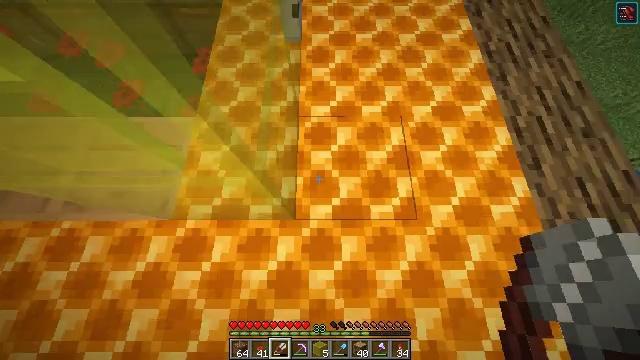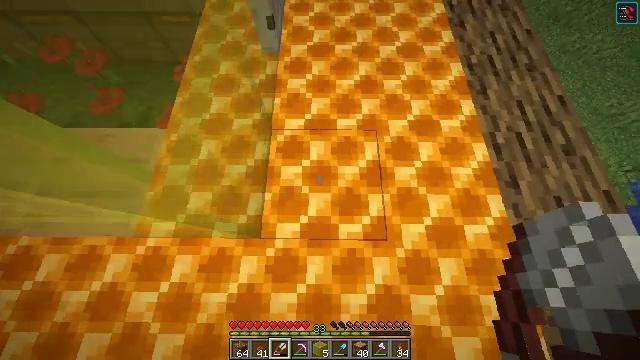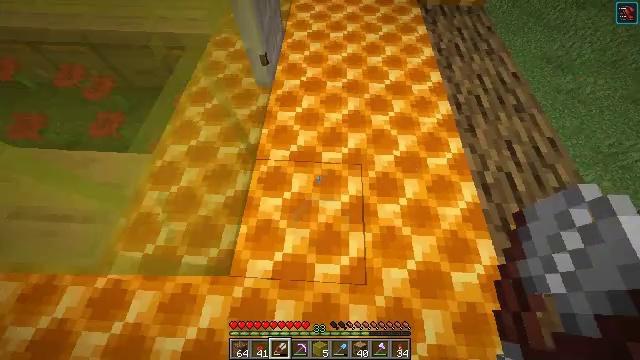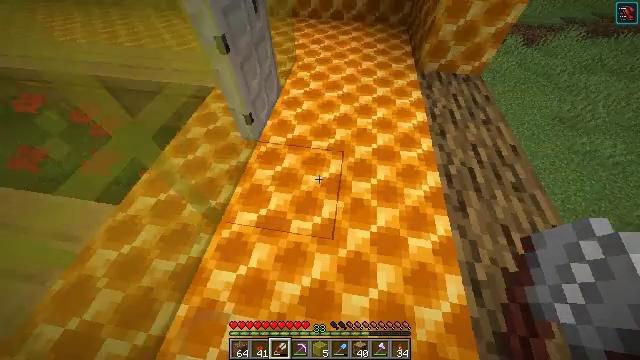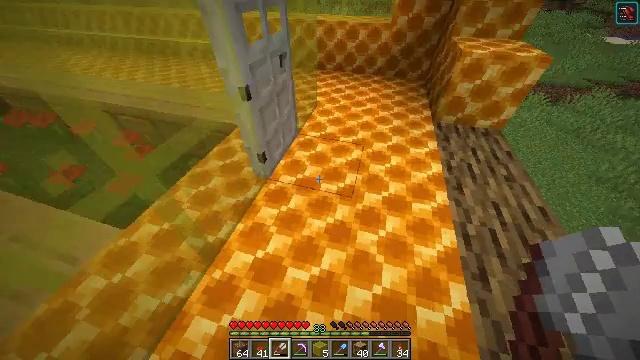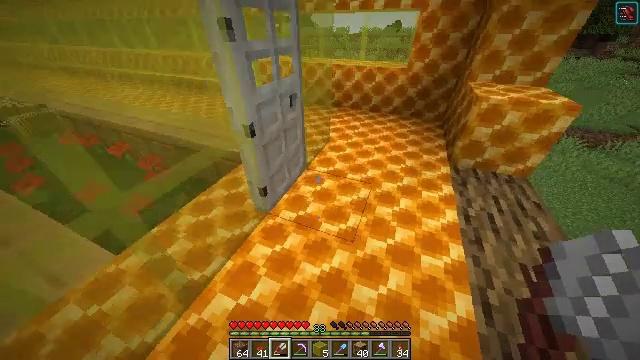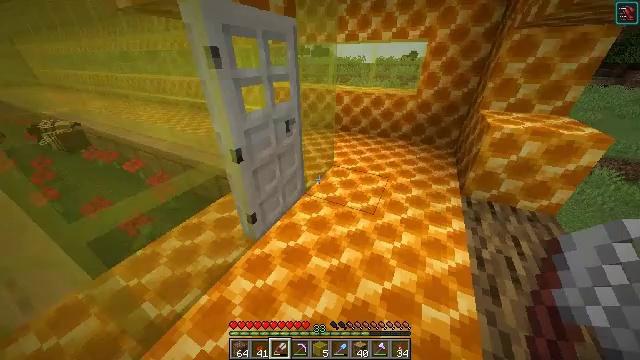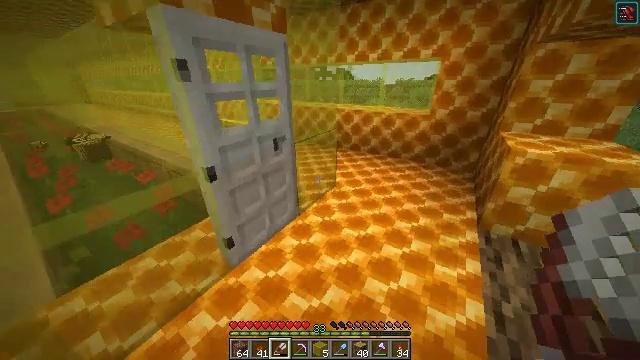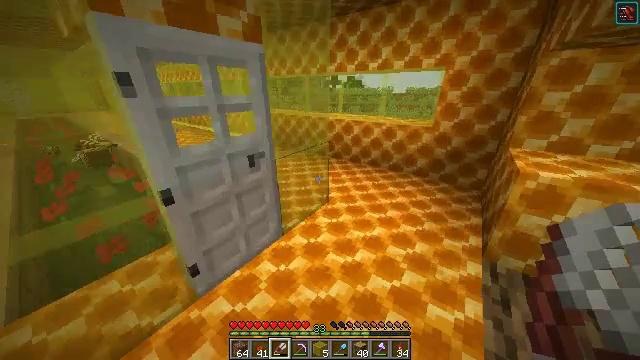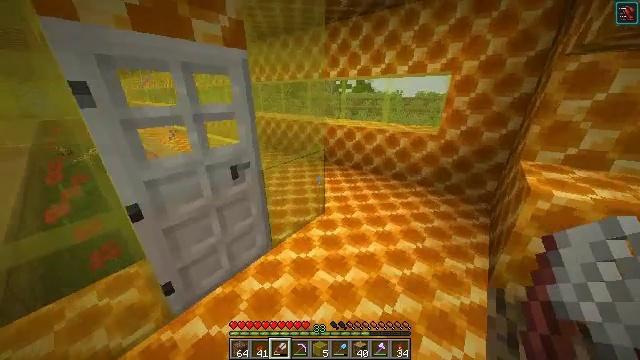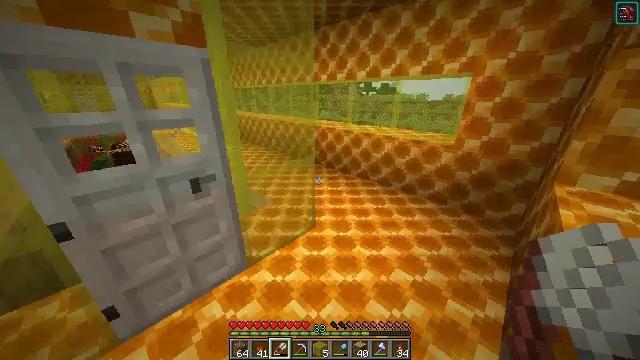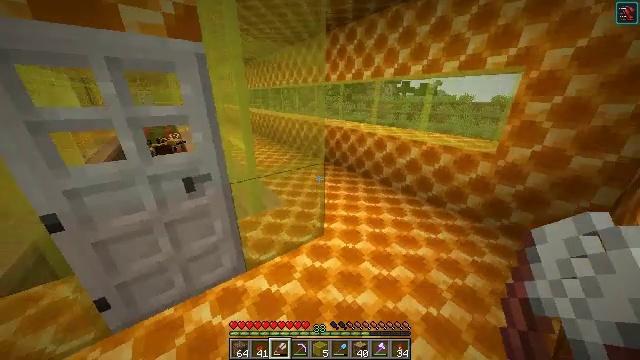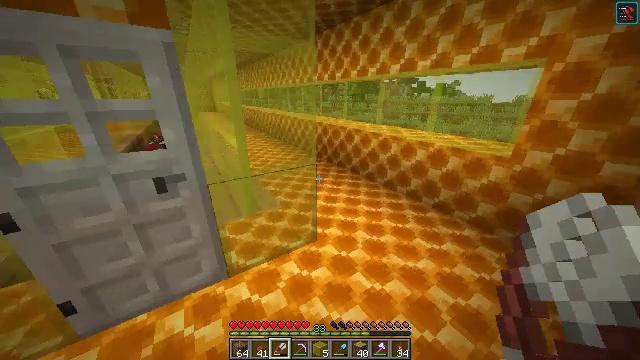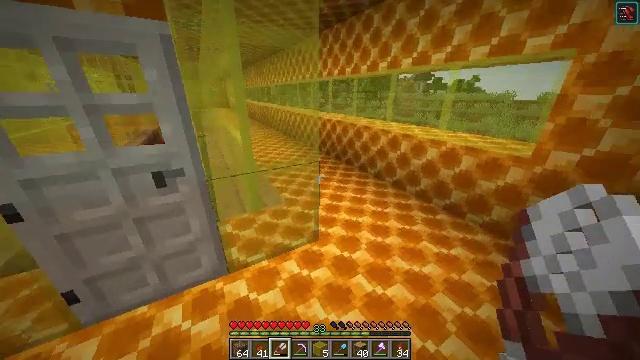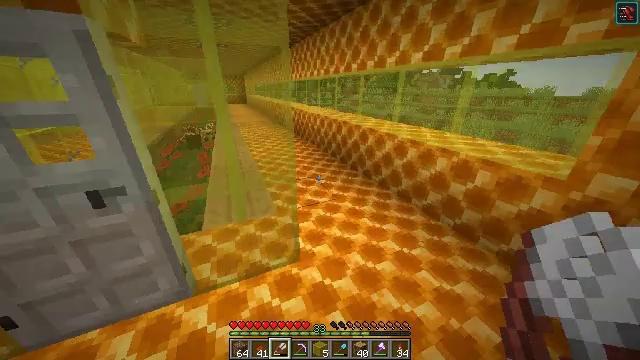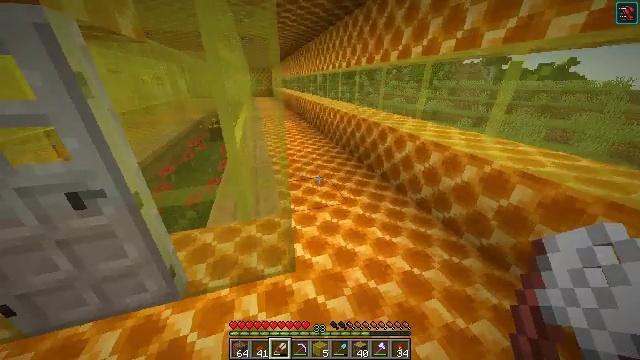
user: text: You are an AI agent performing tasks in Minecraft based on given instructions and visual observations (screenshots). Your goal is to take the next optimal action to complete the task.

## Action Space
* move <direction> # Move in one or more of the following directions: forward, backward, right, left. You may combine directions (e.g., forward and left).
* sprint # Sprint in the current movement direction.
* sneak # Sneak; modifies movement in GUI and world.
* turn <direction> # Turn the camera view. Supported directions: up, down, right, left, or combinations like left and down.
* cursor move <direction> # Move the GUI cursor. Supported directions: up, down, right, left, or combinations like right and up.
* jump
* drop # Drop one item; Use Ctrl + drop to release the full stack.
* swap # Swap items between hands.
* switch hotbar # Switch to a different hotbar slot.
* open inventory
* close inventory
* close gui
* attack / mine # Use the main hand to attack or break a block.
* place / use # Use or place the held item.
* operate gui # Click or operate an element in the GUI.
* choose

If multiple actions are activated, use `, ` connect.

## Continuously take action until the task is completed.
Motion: motion action
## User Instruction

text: Organize honeycombs in a 2x2 pattern to craft a honeycomb block.
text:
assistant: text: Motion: move forward and move right
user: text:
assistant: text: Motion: move forward and move right, turn left and up
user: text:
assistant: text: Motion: move forward and move right, turn left and up
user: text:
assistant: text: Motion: move forward and move right, turn left and up
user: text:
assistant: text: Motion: move forward and move right, turn left and up
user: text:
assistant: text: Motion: move forward and move right, turn left and up
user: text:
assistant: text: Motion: move forward and move right, turn left and up
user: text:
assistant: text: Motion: move forward and move right, turn left and up
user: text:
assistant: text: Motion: move forward and move right, turn left and up
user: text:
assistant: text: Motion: move forward and move right, turn left
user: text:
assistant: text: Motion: move forward and move right, turn left
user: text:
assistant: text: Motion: move forward and move right, turn left
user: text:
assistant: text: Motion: move forward and move right, turn left
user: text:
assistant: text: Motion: move forward and move right, turn left
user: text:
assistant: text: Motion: move forward and move right, turn left and down
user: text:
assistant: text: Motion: move forward and move right, turn left
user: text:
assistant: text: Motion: move forward and move right, turn left
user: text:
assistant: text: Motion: move forward and move right, turn left
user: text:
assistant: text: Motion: move forward and move right, turn left
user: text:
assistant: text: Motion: move forward and move right, turn left and down
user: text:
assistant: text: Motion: move forward and move right, turn left and down
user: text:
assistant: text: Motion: move forward and move right, turn left and up
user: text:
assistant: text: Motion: move forward and move right
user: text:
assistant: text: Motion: move forward and move right, turn right
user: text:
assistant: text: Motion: move forward and move right, turn left and down
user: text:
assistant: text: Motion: move forward and move right, turn left and down
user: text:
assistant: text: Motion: move forward and move right, turn left and down
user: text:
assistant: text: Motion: turn left and down
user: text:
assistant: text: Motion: turn left and down
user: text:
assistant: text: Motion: turn left and down